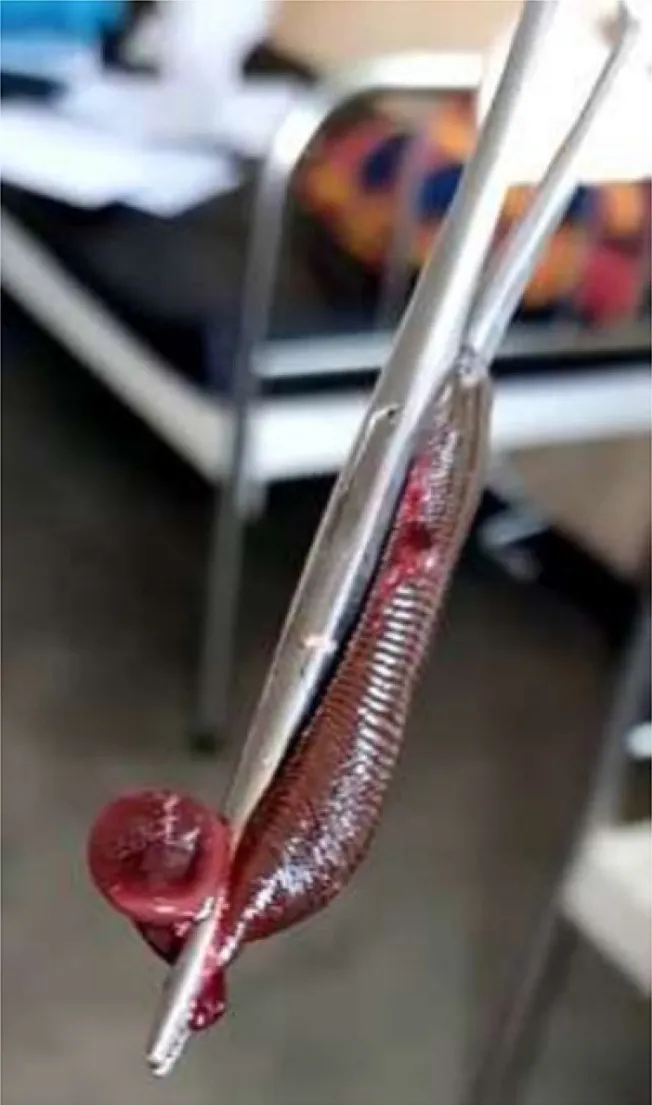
Leech Removed from the Vagina of a Six Years Old Child.
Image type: medical_photograph (other_medical_photograph)